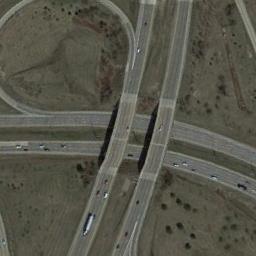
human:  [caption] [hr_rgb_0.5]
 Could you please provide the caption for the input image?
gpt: There are many cars on the road under the overpass .

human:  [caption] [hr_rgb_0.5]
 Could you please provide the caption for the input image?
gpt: An overpass is curved into the silhouette of a water drop .

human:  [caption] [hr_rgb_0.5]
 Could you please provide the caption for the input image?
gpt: The overpass is over the roads on the clearing .

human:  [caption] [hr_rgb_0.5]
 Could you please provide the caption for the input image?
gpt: The overpass is next to the bare land with some cars .

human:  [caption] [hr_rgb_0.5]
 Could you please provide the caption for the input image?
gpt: There are brown bare land around the overpass .